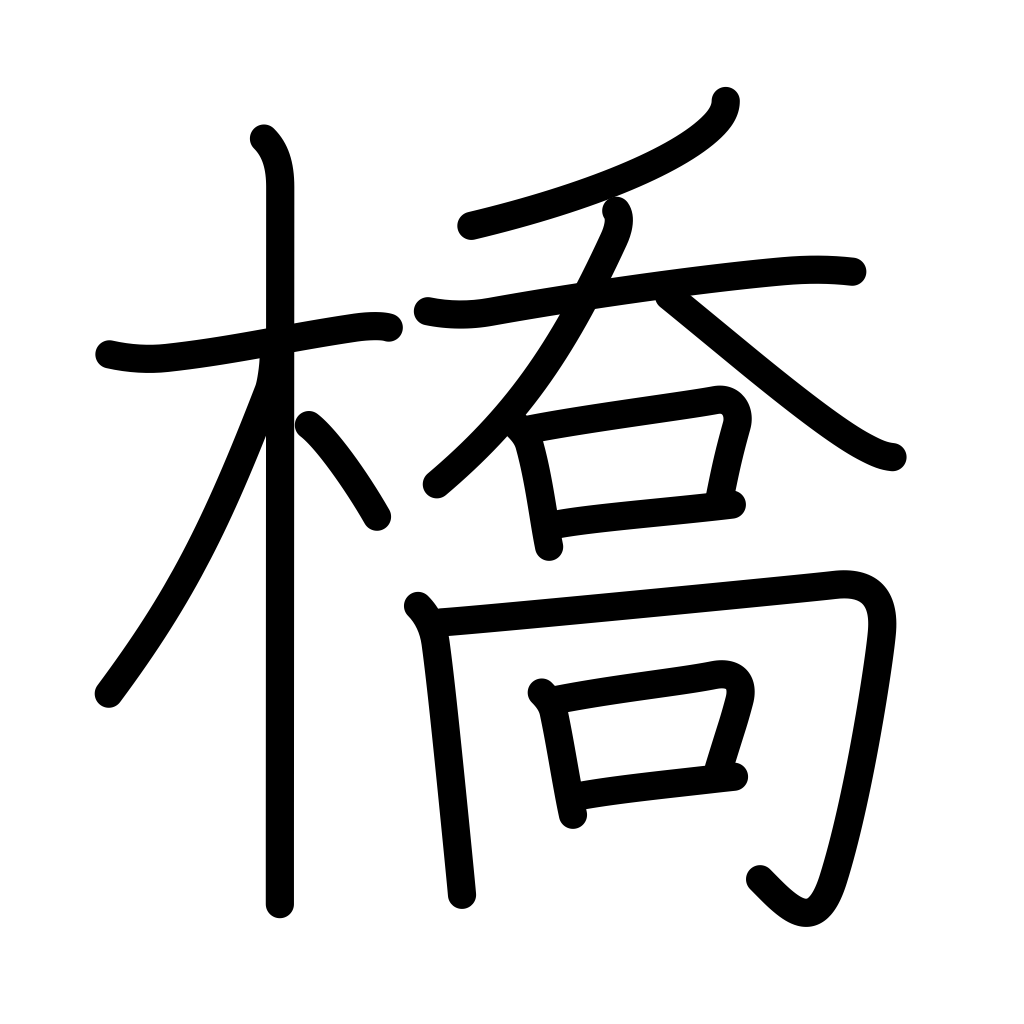
Meaning: bridge